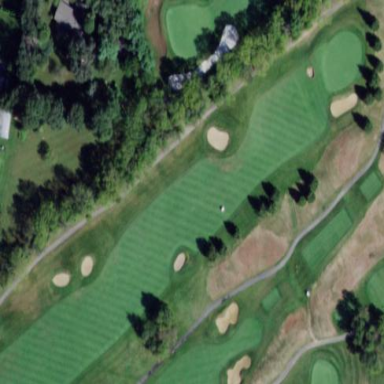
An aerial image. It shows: Golf rough area.